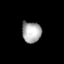
Tissue: lung
Cell type: Endothelial cells
Senescence score: 0.5419
Nuclear area (px): 397
Mean DAPI intensity: 170.398